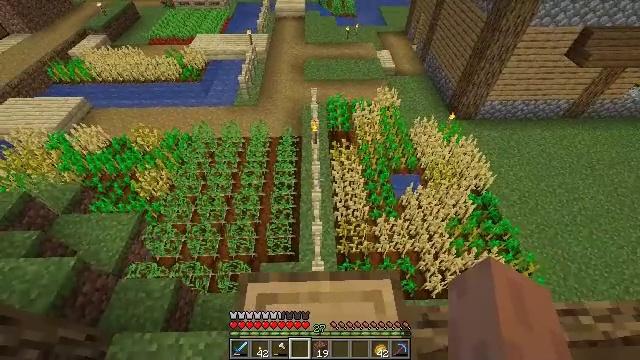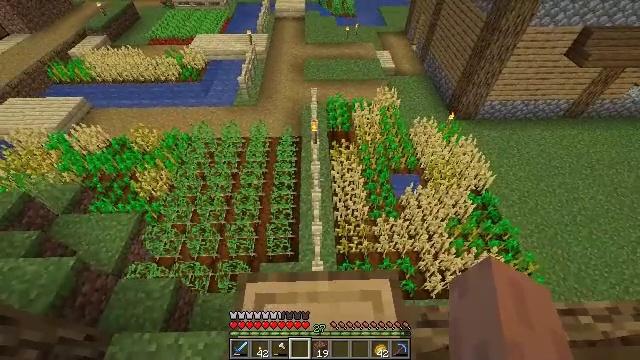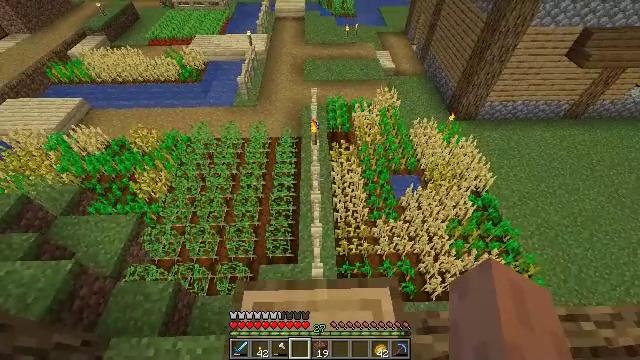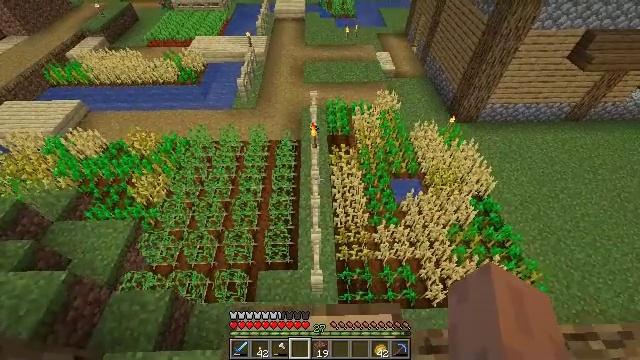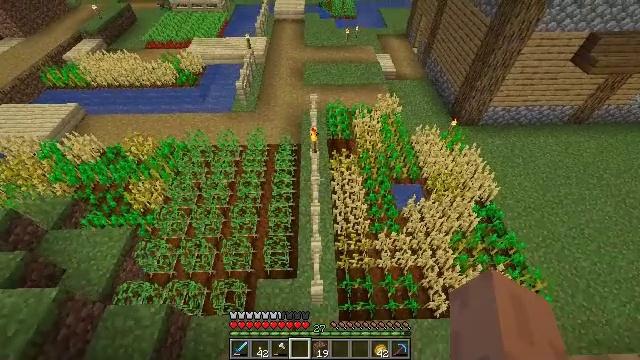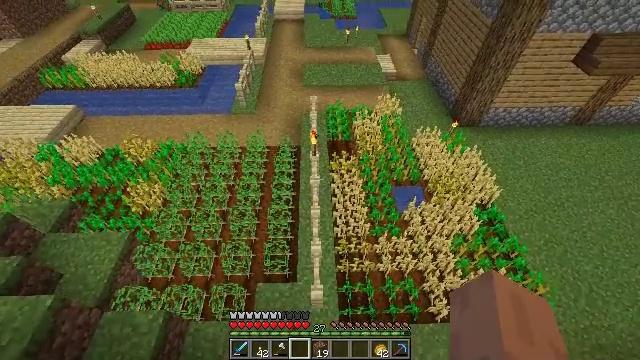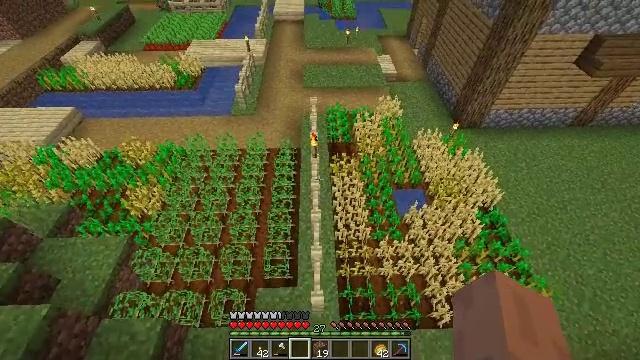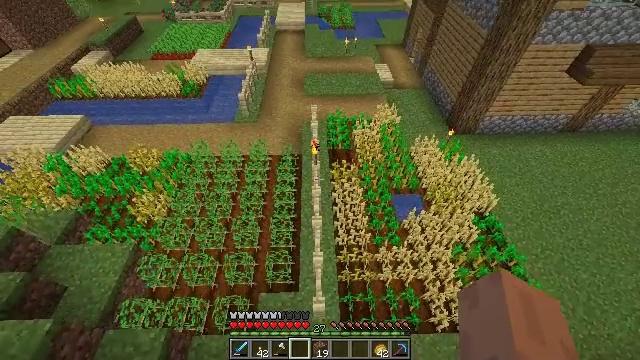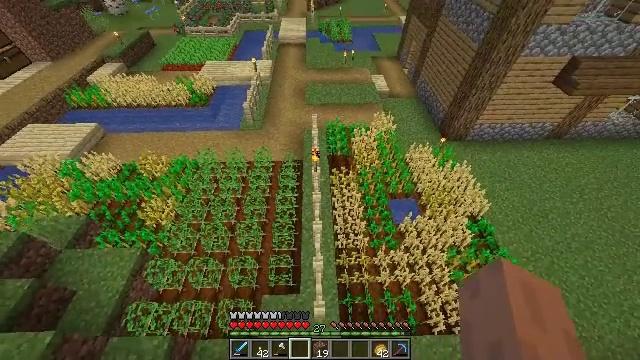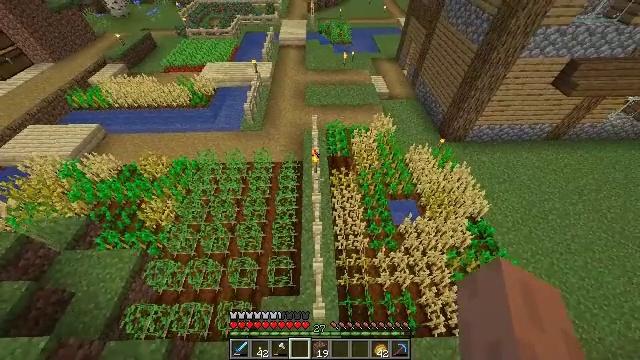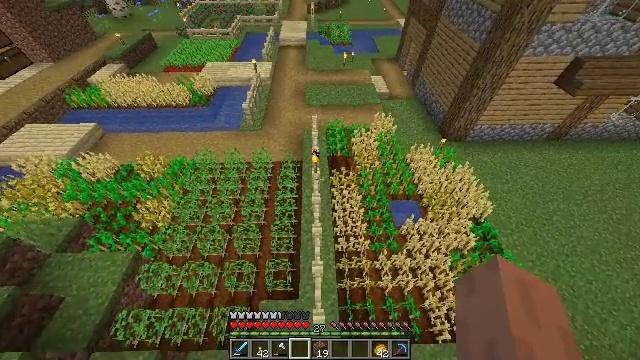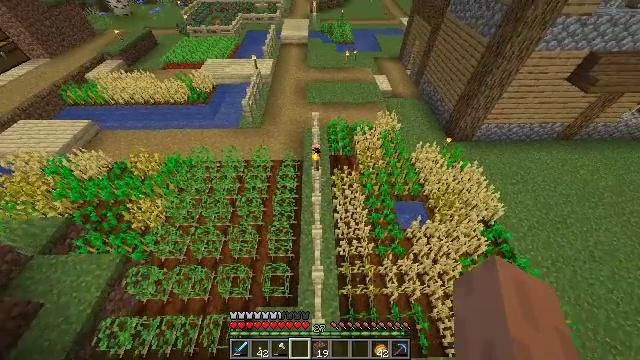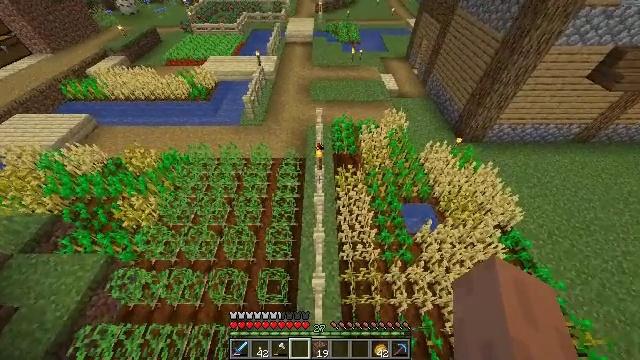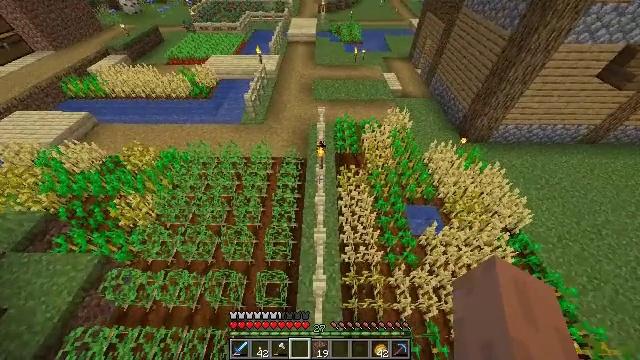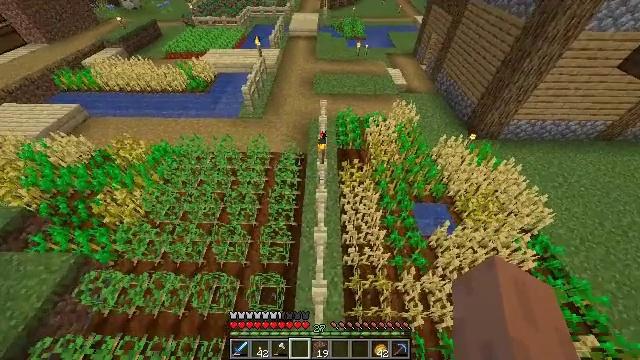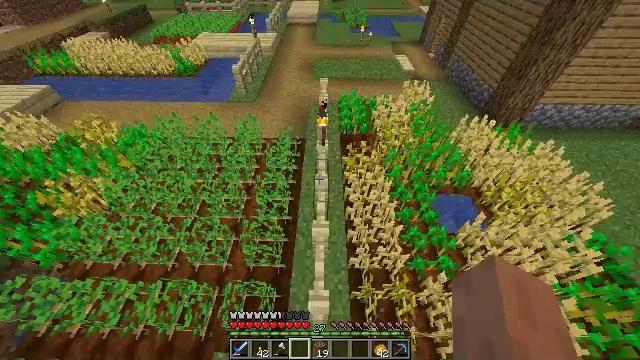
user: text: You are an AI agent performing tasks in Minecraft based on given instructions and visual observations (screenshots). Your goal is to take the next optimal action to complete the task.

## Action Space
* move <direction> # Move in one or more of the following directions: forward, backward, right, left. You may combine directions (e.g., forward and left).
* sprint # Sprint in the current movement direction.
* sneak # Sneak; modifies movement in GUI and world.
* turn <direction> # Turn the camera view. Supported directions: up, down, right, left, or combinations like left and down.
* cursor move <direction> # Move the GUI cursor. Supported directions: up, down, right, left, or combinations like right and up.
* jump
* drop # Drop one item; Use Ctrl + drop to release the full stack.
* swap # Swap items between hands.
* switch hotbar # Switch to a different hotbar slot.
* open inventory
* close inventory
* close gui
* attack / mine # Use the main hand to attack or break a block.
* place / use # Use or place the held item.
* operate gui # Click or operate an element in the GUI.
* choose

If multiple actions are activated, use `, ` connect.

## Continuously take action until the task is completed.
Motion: motion action
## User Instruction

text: Put birch planks in the crafting grid to craft birch stairs.
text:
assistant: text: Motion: no_op
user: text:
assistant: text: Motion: move forward
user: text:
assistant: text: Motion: move forward
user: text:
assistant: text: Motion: move forward
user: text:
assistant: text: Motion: no_op
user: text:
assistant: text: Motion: move forward
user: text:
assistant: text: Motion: move forward
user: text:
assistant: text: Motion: move forward
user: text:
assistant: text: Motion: move forward
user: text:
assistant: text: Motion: move forward
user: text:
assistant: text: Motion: move forward
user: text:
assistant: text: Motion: move forward, turn left
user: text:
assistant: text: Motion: move forward
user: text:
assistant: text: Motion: move forward
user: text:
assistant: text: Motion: move forward
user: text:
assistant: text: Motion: move forward
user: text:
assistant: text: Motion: move forward, turn up
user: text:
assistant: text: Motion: move forward, turn up
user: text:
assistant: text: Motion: move forward, turn up
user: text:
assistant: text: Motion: move forward, turn up
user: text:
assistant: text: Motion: move forward, turn up
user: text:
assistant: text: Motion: move forward, turn up
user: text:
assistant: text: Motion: move forward, turn up
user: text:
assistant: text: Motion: move forward, turn up
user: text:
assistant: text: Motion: move forward, turn up
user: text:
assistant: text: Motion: move forward, turn up
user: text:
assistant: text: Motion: move forward
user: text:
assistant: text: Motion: move forward
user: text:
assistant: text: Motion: move forward
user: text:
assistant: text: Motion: move forward